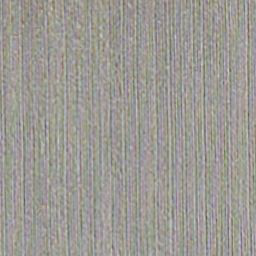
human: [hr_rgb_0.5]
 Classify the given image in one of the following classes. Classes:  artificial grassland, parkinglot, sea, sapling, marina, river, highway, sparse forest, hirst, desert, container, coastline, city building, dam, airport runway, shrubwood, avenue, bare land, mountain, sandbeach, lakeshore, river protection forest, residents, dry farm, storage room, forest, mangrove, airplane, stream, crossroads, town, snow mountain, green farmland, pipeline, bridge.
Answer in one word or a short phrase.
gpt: dry farm